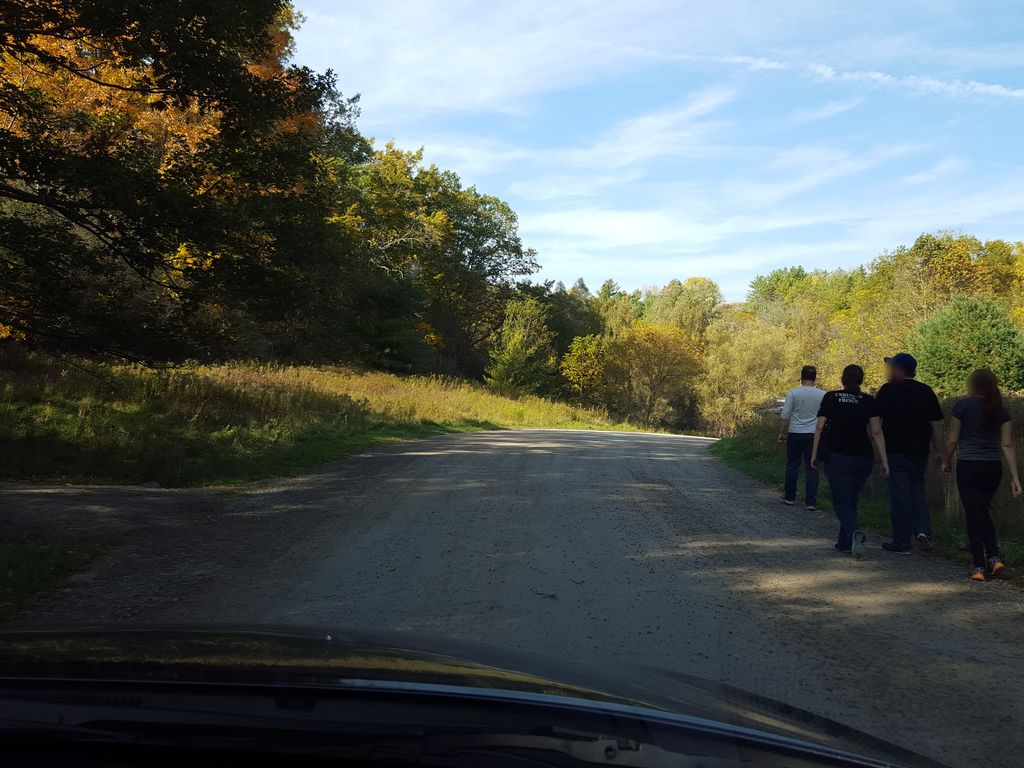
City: hamilton